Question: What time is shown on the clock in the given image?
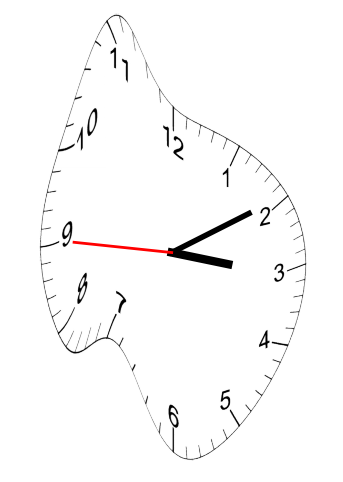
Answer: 03:09:45